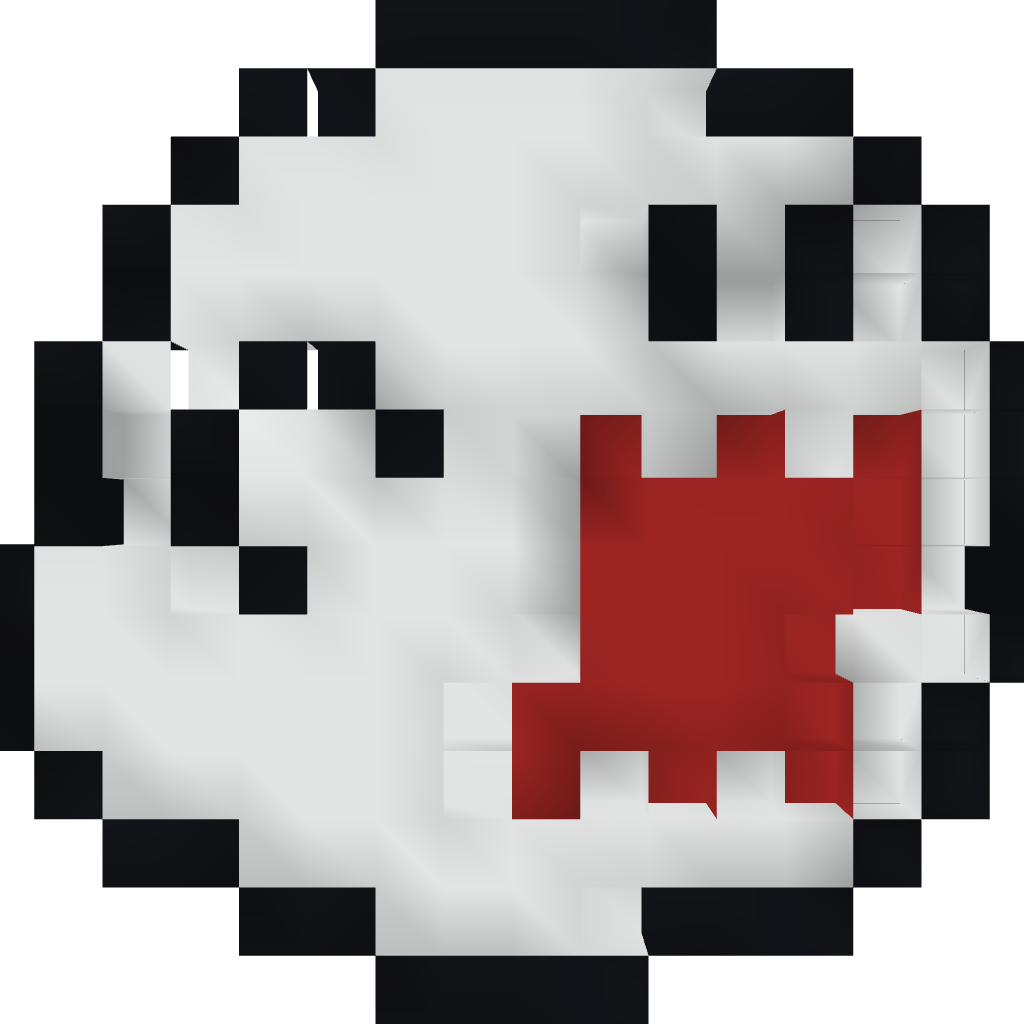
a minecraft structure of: BuuHuu! 8-Bit Style